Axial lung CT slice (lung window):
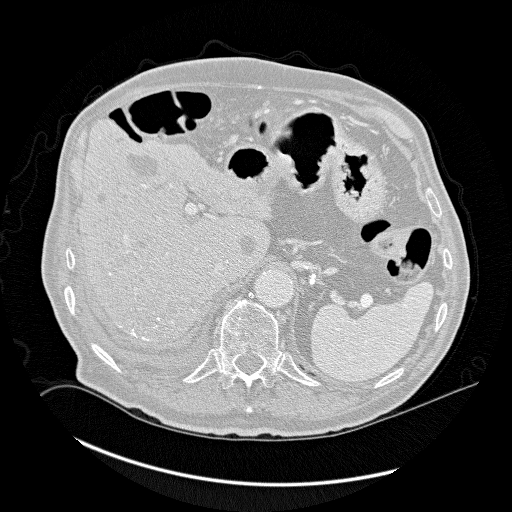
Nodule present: no